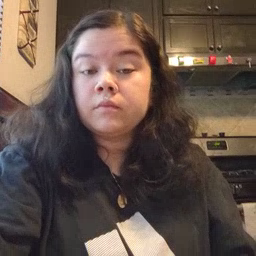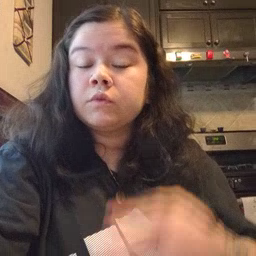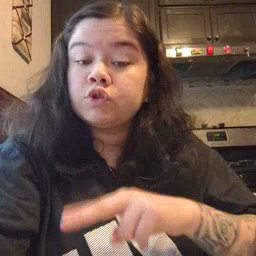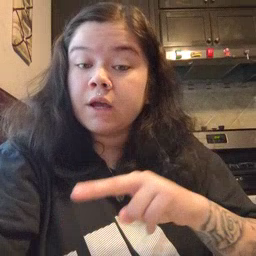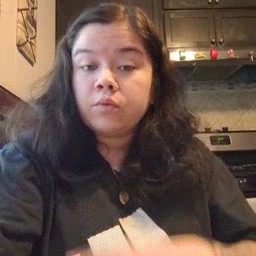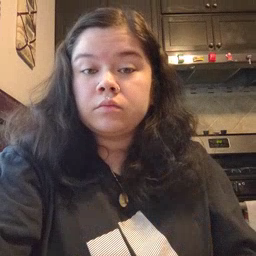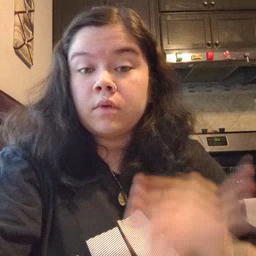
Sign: chair